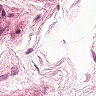
Metastatic tissue present: no